Question: I'm still here with a questione about Delphi frames.
I would like to create an application that use various type of frames in order to manage different database tables, so trying to understand how to do this kind of task I've create a simple Delphi Form:
'''
unit main;
interface
uses
Winapi.Windows, Winapi.Messages, System.SysUtils, System.Variants,
System.Classes, Vcl.Graphics, Vcl.Controls, Vcl.Forms, Vcl.Dialogs,
Vcl.StdCtrls, Vcl.ExtCtrls, FramesManagement;
type
TfrmMain = class(TForm)
pnlCommands: TPanel;
pnlFrames: TPanel;
btnFrame1: TButton;
btnFrame2: TButton;
procedure FormCreate(Sender: TObject);
procedure btnFrame1Click(Sender: TObject);
procedure btnFrame2Click(Sender: TObject);
private
FFrame: IFrameManagement;
public
{ Public declarations }
end;
var
frmMain: TfrmMain;
implementation
{$R *.dfm}
uses Frame1, Frame2;
procedure TfrmMain.FormCreate(Sender: TObject);
begin
FFrame := TFramemanagement.Create;
end;
procedure TfrmMain.btnFrame1Click(Sender: TObject);
begin
FFrame.CreateGenericFrame(pnlFrames, TFrame(Frame1.TFra1));
end;
procedure TfrmMain.btnFrame2Click(Sender: TObject);
begin
FFrame.CreateGenericFrame(pnlFrames, TFrame(Frame2.TFra2));
end;
end.
'''
This form make use of an interface declared as following:
'''
unit FramesManagement;
interface
uses
Vcl.Forms, Vcl.StdCtrls, Vcl.ExtCtrls, Frame1, Frame2;
type
IFrameManagement = interface
['{A00E0D1B-3438-4DC4-9794-702E8302B567}']
procedure CreateGenericFrame(ParentPanel: TPanel; FrameName: TFrame);
end;
TFrameManagement = class(TInterfacedObject, IFrameManagement)
private
genericFrame: TFrame;
procedure CreateGenericFrame(ParentPanel: TPanel; FrameName: TFrame);
end;
implementation
procedure TFrameManagement.CreateGenericFrame(ParentPanel: TPanel;
FrameName: TFrame);
begin
genericFrame := FrameName.Create(ParentPanel);
genericFrame.Parent := ParentPanel;
end;
'''
And here there are the two frames.
Frame 1:
'''
unit Frame1;
interface
uses
Winapi.Windows, Winapi.Messages, System.SysUtils, System.Variants,
System.Classes, Vcl.Graphics, Vcl.Controls, Vcl.Forms, Vcl.Dialogs,
Vcl.StdCtrls;
type
TFra1 = class(TFrame)
txtFrame1: TStaticText;
txtFrameType: TStaticText;
lblFrameType: TLabel;
private
public
end;
implementation
{$R *.dfm}
end.
'''
and Frame 2:
'''
unit Frame2;
interface
uses
Winapi.Windows, Winapi.Messages, System.SysUtils, System.Variants,
System.Classes, Vcl.Graphics, Vcl.Controls, Vcl.Forms, Vcl.Dialogs,
Vcl.StdCtrls;
type
TFra2 = class(TFrame)
txtFrame2: TStaticText;
txtFrameType: TStaticText;
lblFrameType: TLabel;
private
public
end;
implementation
{$R *.dfm}
end.
'''
This is all the code, but When I run the application and I try to create the first or the second frame i receive an error like this:

I've thought the solution may be the use of generics but I don't know how to use them. Is my thought right or there is another way to reache this gol?
Can Anyone help me?
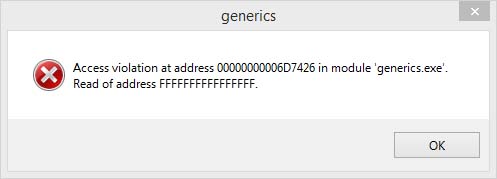
Answer: '''
procedure TFrameManagement.CreateGenericFrame(ParentPanel: TPanel; FrameName: TFrame);
begin
genericFrame := FrameName.Create(ParentPanel);
genericFrame.Parent := ParentPanel;
end;
'''
Here 'FrameName' is an instance and you are calling the constructor of that instance. You are not creating a new instance as you intend to do.
You need to use meta classes.
'''
type
TFrameClass = class of TFrame;
procedure TFrameManagement.CreateGenericFrame(ParentPanel: TPanel; FrameClass: TFrameClass);
begin
genericFrame := FrameClass.Create(ParentPanel);
genericFrame.Parent := ParentPanel;
end;
'''
You can call this like so:
'''
FFrame.CreateGenericFrame(pnlFrames, Frame2.TFra2);
'''